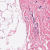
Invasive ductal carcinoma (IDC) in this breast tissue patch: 0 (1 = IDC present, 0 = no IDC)